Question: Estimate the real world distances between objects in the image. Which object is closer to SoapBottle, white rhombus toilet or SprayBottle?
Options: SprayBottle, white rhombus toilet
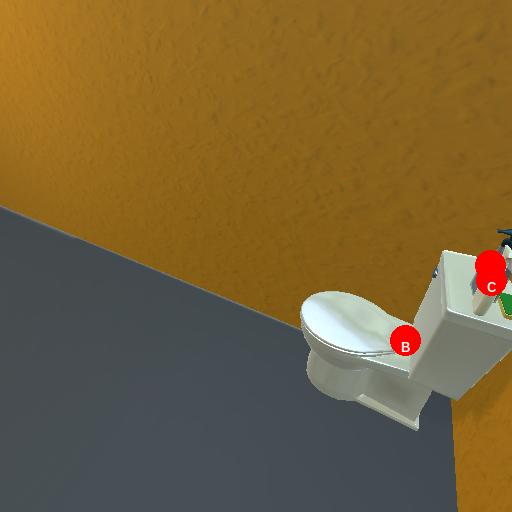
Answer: SprayBottle